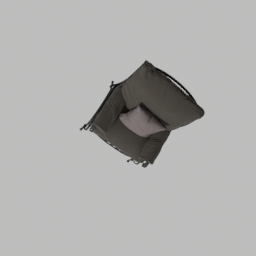
Label: furniture